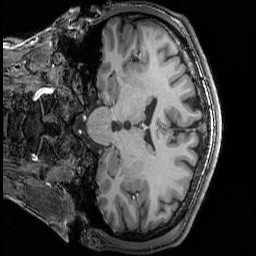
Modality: T1w
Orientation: coronal
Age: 23
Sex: male
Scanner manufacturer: siemens
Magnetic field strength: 3 T
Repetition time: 2.3 s
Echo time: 0.00344 s